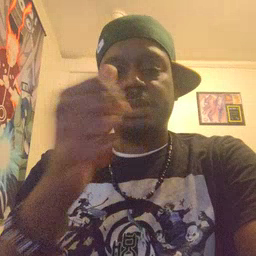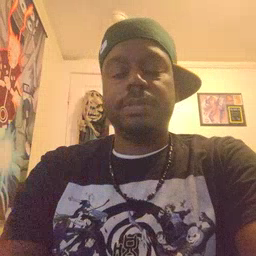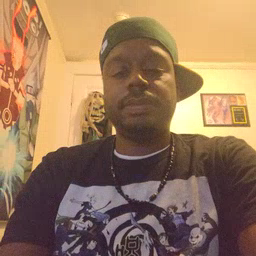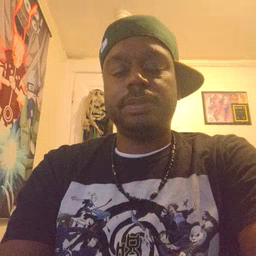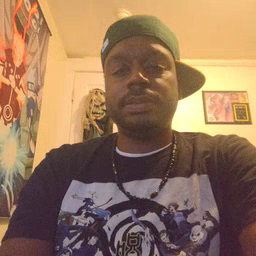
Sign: pretty